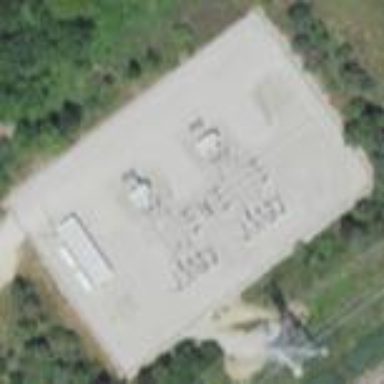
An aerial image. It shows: Fenced power substation at the transmission level.